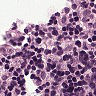
Metastatic tissue present: no